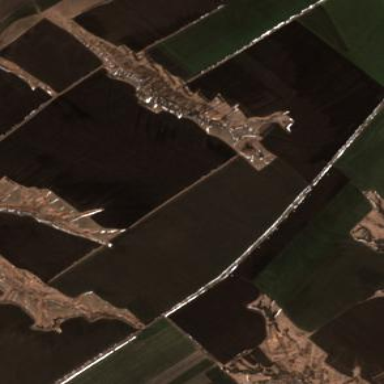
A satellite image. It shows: View of farmland.